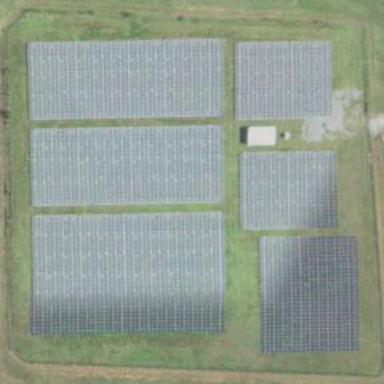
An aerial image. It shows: Solar power plant with photovoltaic technology surrounded by fence.